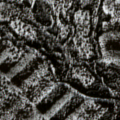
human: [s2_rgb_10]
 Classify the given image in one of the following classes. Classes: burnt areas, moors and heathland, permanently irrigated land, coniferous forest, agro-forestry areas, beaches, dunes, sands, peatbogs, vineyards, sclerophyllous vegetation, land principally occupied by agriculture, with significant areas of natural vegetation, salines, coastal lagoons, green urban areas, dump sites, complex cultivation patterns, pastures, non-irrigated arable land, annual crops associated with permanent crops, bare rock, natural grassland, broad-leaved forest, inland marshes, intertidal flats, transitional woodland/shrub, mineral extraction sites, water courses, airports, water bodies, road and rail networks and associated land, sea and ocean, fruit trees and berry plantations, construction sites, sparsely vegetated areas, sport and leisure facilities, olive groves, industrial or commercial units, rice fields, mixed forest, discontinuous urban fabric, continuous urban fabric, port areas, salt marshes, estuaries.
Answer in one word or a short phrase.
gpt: coniferous forest, mixed forest, transitional woodland/shrub